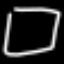
Label: square